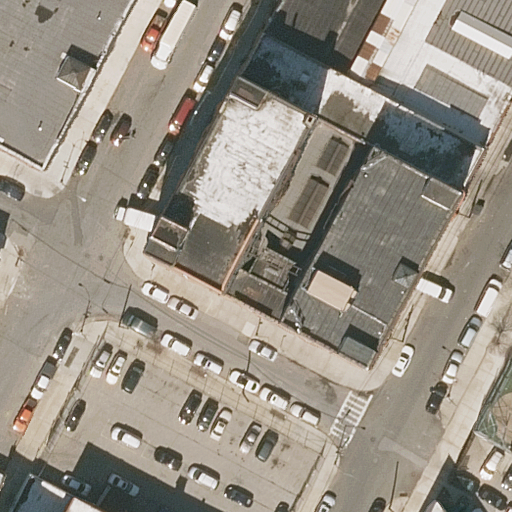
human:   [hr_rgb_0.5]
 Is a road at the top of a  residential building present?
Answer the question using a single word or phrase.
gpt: yes

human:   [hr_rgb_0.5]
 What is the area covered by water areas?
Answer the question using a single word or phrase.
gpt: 0m2

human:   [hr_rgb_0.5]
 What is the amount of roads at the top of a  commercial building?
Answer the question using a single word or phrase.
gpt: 0

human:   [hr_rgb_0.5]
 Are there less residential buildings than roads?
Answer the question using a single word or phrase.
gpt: no

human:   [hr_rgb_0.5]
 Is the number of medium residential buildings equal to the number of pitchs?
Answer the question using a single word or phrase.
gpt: no

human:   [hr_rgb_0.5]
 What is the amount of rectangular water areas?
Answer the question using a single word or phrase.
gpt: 0

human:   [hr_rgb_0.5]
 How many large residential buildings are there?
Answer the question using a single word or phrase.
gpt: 2

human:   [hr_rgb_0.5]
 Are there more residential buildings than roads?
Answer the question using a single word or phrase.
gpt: yes

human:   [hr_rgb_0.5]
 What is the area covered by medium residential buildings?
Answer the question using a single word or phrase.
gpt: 1018m2

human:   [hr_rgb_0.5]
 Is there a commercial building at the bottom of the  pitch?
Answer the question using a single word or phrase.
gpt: no

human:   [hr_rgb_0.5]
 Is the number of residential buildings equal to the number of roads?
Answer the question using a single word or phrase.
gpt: no

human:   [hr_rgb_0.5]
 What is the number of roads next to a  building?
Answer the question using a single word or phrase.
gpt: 3

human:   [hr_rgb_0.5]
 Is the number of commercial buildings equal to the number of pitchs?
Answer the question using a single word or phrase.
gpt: no

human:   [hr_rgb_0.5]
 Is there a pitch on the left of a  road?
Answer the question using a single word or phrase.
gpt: no

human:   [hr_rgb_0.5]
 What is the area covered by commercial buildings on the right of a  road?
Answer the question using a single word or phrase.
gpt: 0m2

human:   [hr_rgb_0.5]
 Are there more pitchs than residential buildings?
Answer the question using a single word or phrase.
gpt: no

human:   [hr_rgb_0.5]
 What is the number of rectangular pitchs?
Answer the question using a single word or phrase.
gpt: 1

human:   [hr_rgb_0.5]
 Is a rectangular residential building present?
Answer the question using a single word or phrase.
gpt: yes

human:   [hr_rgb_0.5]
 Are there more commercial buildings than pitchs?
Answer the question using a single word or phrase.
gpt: no

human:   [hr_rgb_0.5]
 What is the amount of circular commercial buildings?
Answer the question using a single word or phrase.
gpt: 0

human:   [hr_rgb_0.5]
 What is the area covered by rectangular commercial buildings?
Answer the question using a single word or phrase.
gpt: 0m2

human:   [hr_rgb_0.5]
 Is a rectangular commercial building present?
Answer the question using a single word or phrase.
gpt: no

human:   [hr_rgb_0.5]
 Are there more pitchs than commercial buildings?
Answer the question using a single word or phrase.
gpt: yes

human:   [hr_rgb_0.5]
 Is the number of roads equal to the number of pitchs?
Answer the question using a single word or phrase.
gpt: no

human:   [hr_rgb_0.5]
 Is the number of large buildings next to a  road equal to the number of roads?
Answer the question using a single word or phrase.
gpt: no

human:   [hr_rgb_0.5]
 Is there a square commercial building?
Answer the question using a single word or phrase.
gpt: no

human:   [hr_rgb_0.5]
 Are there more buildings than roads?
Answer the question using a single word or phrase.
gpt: yes

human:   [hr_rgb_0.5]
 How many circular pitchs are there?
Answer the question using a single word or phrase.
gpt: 0

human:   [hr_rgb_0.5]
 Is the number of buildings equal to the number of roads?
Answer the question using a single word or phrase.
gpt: no

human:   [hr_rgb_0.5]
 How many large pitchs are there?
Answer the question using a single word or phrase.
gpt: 0

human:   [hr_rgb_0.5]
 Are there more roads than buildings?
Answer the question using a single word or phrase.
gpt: no

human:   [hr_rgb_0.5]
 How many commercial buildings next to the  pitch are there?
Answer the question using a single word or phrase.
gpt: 0

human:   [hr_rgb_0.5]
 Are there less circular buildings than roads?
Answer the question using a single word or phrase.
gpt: yes

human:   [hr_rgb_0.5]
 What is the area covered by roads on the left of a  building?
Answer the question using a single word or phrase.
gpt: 0m2

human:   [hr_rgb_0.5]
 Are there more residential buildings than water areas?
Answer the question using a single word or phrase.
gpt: yes

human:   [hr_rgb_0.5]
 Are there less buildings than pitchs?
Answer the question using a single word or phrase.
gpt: no